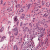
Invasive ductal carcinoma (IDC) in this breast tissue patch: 1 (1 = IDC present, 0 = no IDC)